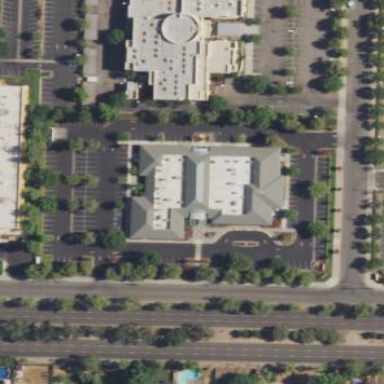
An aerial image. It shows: Clinic building offering healthcare services.